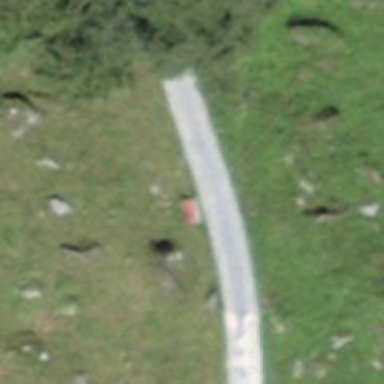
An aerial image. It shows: Bench.